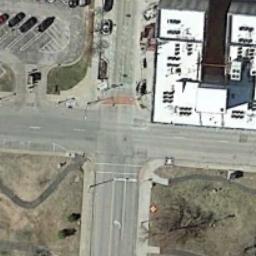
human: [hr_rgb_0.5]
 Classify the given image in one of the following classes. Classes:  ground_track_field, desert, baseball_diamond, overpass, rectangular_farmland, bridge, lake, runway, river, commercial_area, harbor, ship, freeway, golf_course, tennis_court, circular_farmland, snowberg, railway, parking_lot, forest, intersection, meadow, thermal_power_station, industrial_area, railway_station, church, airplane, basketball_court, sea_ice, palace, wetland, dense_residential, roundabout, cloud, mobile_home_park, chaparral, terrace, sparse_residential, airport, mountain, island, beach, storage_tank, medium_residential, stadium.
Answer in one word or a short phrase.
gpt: intersection